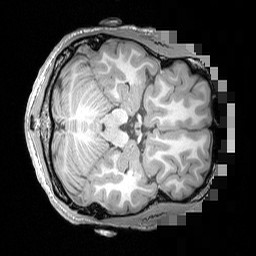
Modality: T1w
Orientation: axial
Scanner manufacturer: siemens
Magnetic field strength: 3 T
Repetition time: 1.5 s
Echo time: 0.00291 s